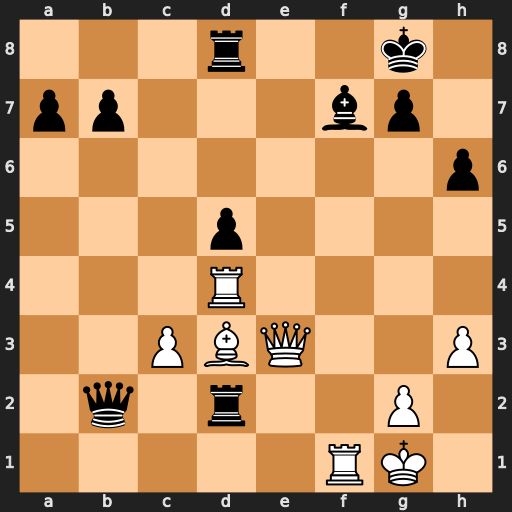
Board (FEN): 3r2k1/pp3bp1/7p/3p4/3R4/2PBQ2P/1q1r2P1/5RK1
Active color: w
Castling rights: -
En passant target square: -
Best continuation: Bh7+ Kxh7 Rxd2